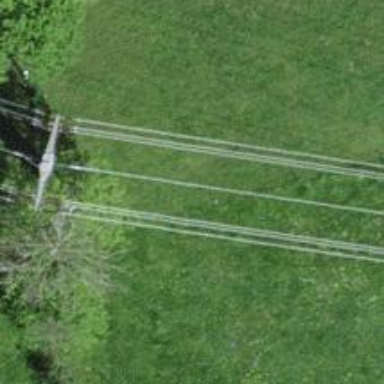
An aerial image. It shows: Concrete power pole.